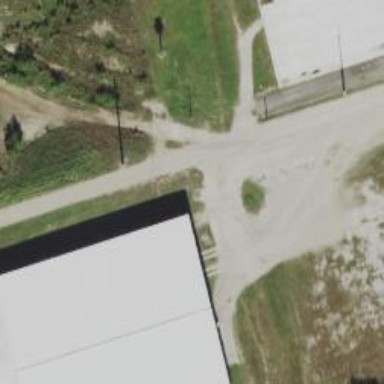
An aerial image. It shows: Abandoned railway spur.